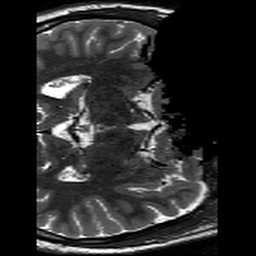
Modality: T2w
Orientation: axial